Question:
Say i have this old manuscript ..What am trying to do is making the manuscript such that all the characters present in it can be perfectly recognized what are the things i should keep in mind ?
While approaching such a problem any methods for the same?
Please help thank you
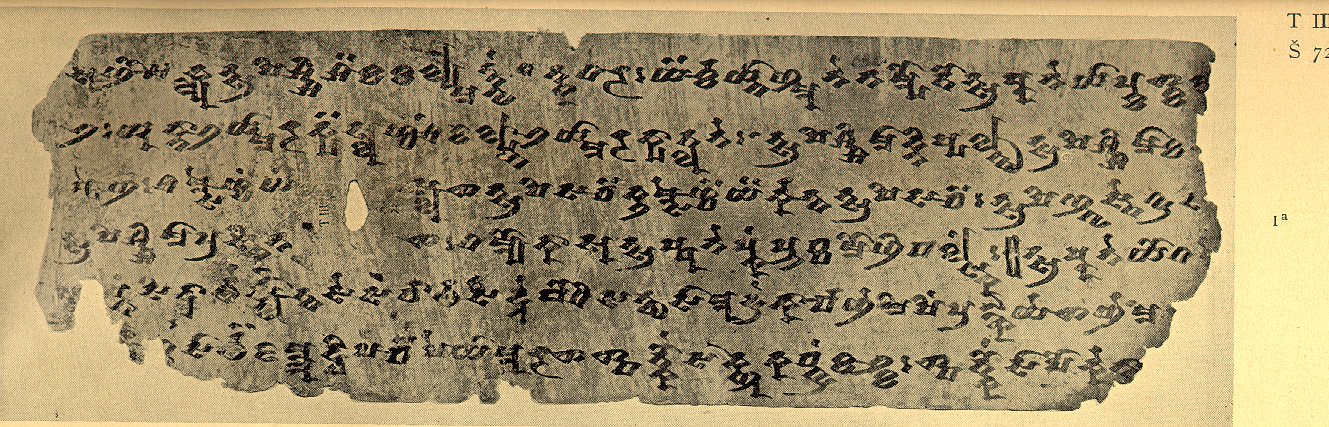
Answer: Some graphics applications have macro recorders (e.g. Paint Shop Pro). They can record a sequence of operations applied to an image and store them as macro script. You can then run the macro in a batch process, in order to process all the images contained in a folder automatically. This might be a better option, than re-inventing the wheel.
I would start by playing around with the different functions manually, in order to see what they do to your image. There are an awful number of things you can try: Sharpening, smoothing and remove noise with a lot of different methods and options. You can work on the contrast in many different ways (stretch, gamma correction, expand, and so on).
In addition, if your image has a yellowish background, then working on the red or green channel alone would probably lead to better results, because then the blue channel has a bad contrast.